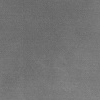
Atmospheric dust classification: dusty